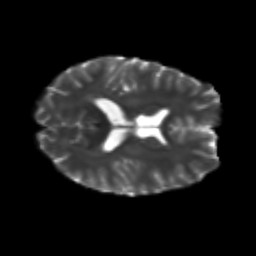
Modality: T2w
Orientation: axial
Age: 21
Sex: male
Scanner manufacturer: siemens
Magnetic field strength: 3 T
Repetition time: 3.5 s
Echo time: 0.104 s